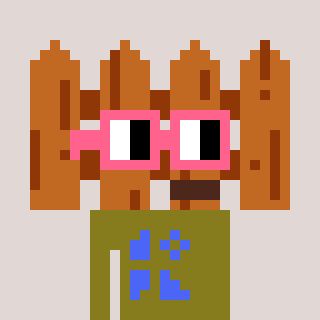
a pixel art character with square pink glasses, a fence-shaped head and a gunk-colored body on a warm background